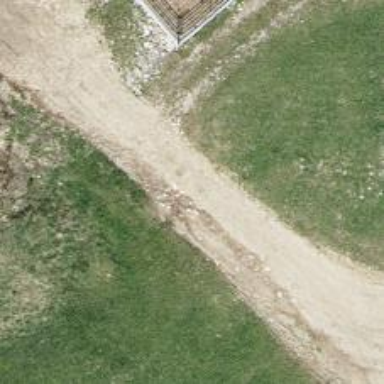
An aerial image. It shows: Unpaved driveway with service road designation.